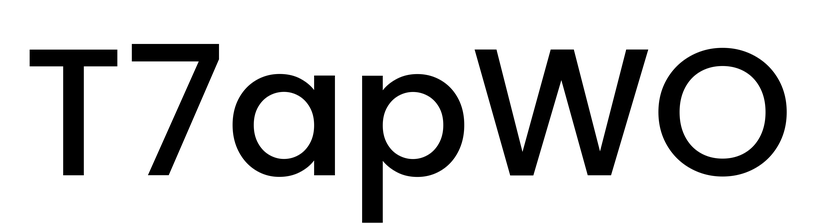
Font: Poppins-Medium